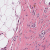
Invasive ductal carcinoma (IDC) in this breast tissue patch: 0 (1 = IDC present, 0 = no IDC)